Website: macys
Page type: account-selection
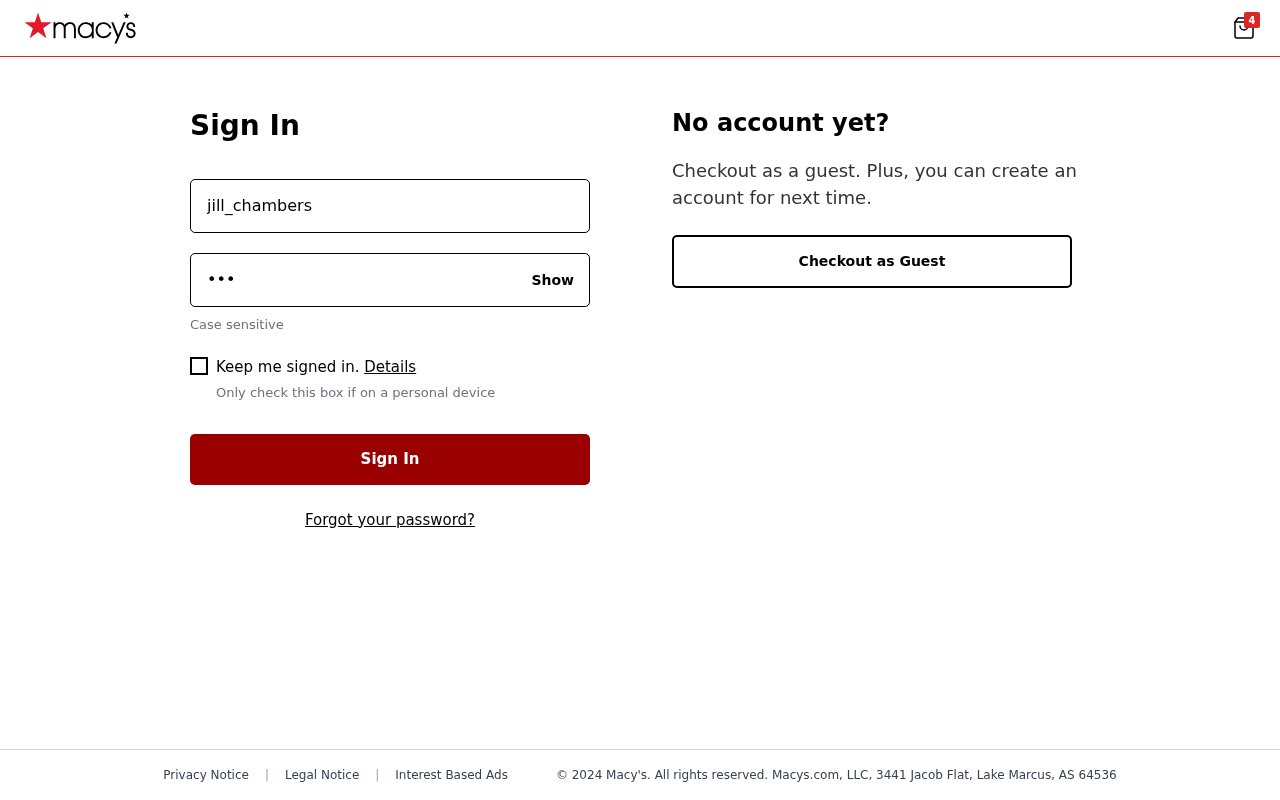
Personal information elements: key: PII_LOGIN_USERNAME
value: jill_chambers
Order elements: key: ORDER_NUM_ITEMS
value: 4